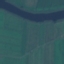
Land use / land cover: River